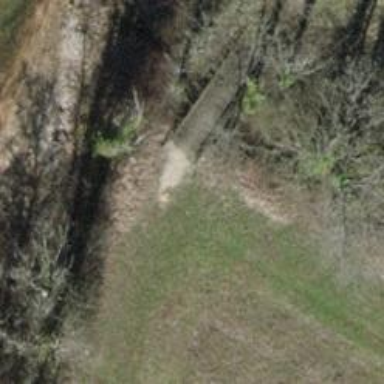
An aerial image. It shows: Unpaved path with bridge.